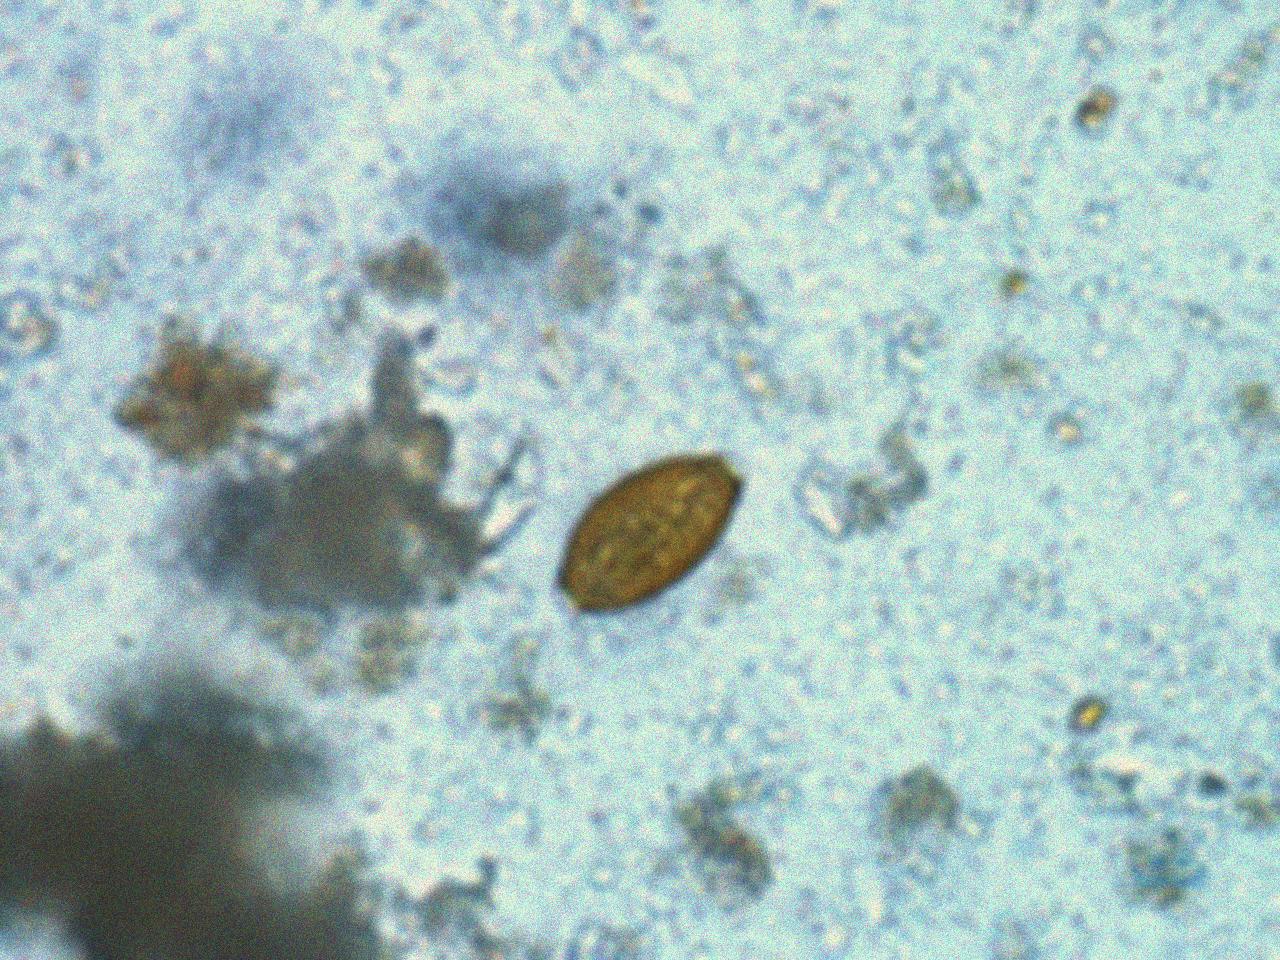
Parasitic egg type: Trichuris trichiura